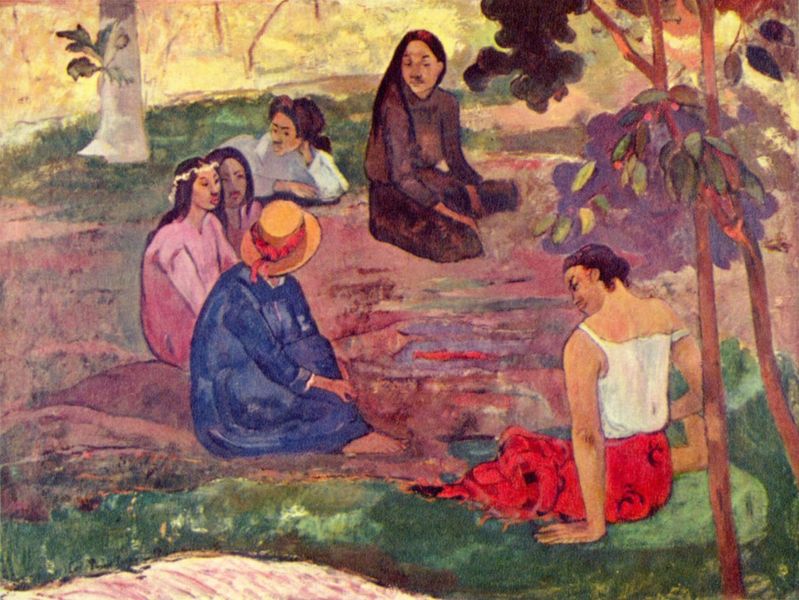
Titel: Parau Parau (Klatscherei)
Künstler: Paul Gauguin
Standort: Sankt Petersburg
Institution: Eremitage
Schlagwörter: baum, blau, blätter, feuer, gemälde, gruppe, körper, laub, schatten, wasser, weiß, aquarell, bäume, frauen, gelb, grün, impressionismus, landschaft, menschen, mädchen, sitzen, äste, blumen, braun, bunt, damen, frau, frisur, haar, hell, hut, kleid, kleider, licht, orange, reden, rücken, schwarz, zeichnung, dame, gras, rot, wiese, expressionismus, gespräch, rock, schleife, symbolismus, gesichter, hemd, band, bluse, kleidung, lang, mensch, stirnband, hände, öl, ast, baumstamm, erde, natur, stamm, weide, zweige, sonne, wiesen, boden, insel, haare, lange haare, sitzend, decke, personen, blatt, pflanze, pflanzen, rosa, schulter, wald, kinder, kreis, dutt, farbig, ruhe, süden, unterhaltung, röcke, abstrakt, afrika, farben, fläche, hitze, nabis, sonnenlicht, farbe, lila, violett, vegetation, naiv, primitivismus, idylle, pause, picknick, rast, haarband, stämme, klatsch, sitzende, strohhut, floral, palme, warten, hutkrempe, krempe, sonnenhut, exotik, exotisch, gauguin, südsee, unterhemd, zweig, porträts, draußen, lichtung, paul, hocken, haarkranz, kranz, mahl, tümpel, gaugin, reise, mädschen, blumenkranz, palmen, freundschaft, sechs, strahlend, matisse, indonesien, inseln, geschichten, schneidersitz, utopie, hawai, paul gauguin, dschungel, indianer, paul gaugin, tahiti, ureinwohner, südamerika, langes haar, blaues kleid, eingeborene, haiti, thailand, cloisonismus, cloisonnismus, beisammensein, gaughin, weiße bluse, tratsch, rck, frauenrunde, klatsch und tratsch, klatschrunde, mein computer lädt nicht, taiti, pasue, roter rock, nani, mpnder, blumenkrans